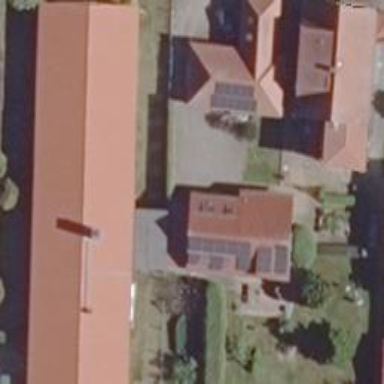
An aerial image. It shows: Solar power generator with small installation of solar photovoltaic panels.